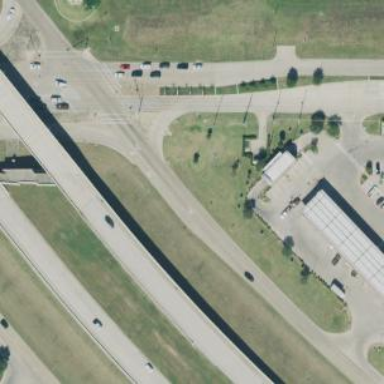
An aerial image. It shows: Secondary road with frontage road.